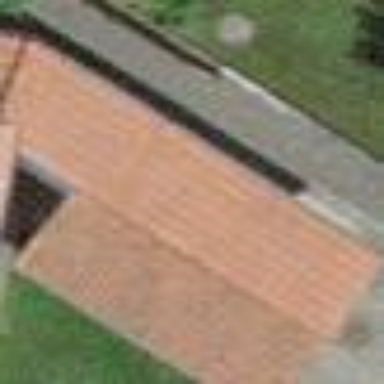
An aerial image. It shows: Carport structure.